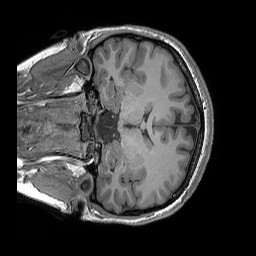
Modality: T1w
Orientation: coronal
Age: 21
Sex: female
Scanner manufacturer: siemens
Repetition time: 2.25 s
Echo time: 0.00302 s